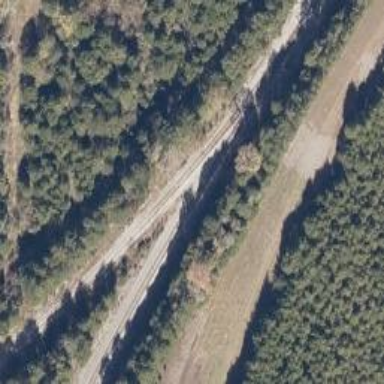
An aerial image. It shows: Railway spur service.